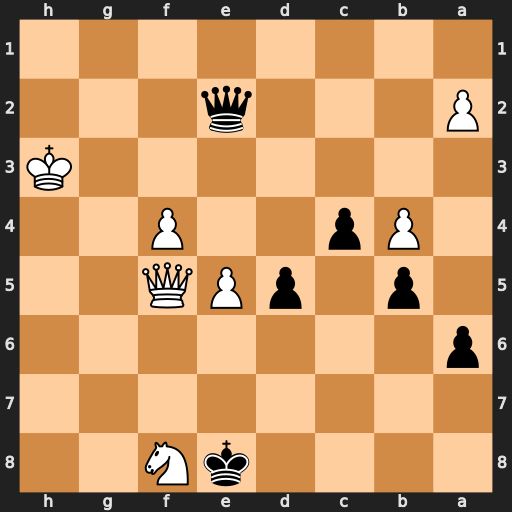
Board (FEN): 4kN2/8/p7/1p1pPQ2/1Pp2P2/7K/P3q3/8
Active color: b
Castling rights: -
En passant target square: -
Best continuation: Qd3+ Qxd3 cxd3